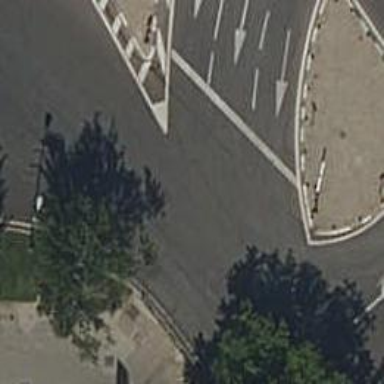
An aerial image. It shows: Road with traffic signals.